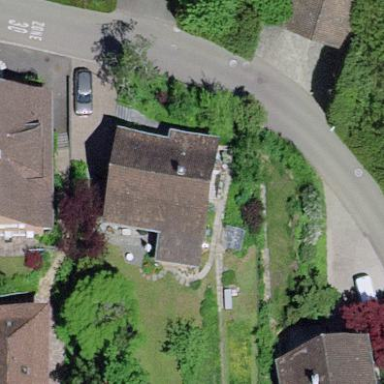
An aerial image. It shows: Simple and straightforward house.